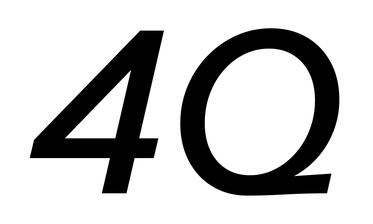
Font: InstrumentSans-Italic_Medium_Italic